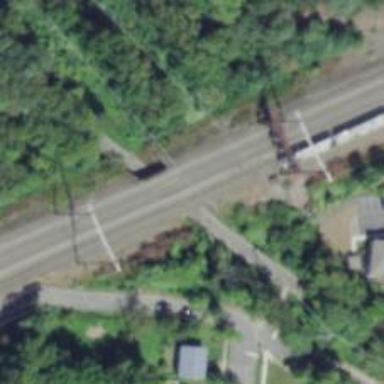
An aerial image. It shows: Bridge over railway with electrified contact lines.